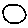
Label: circle